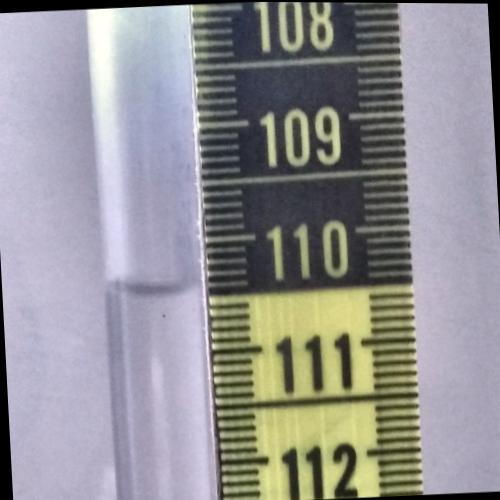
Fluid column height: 110.4 cm